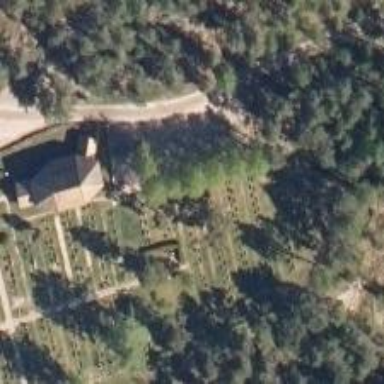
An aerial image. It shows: Cemetery with graves.